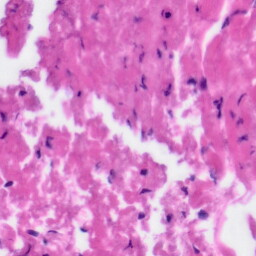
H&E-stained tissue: Tonsil